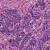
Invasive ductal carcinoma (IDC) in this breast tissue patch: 1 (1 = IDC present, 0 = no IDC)